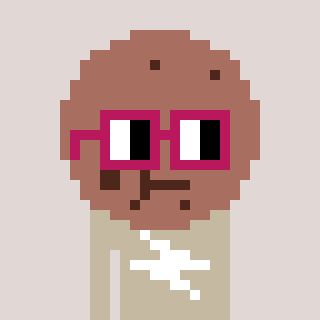
a pixel art character with square dark red glasses, a cookie-shaped head and a bege-colored body on a warm background